Question: I need to have one query for to select all records of 'KitchenBlinkSound='Y'' plus 'top 1' of 'KitchenBlinkSound='N'', here is my table structure.

And my requested result will be 'OrderNo 225,226,227'. Basically it contains all 'KitchenBlinkSound='Y'' records plus 'top 1' of 'KitchenBlinkSound='N'' record.
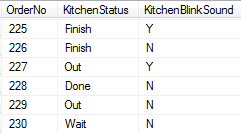
Answer: '''
SELECT * FROM TABLE WHERE KitchenBlinkSound='Y'
UNION ALL
SELECT TOP 1 * FROM TABLE WHERE KitchenBlinkSound='N'
ORDER BY ORDERNO
'''
'''
SELECT TOP 3 * FROM
(
SELECT * FROM #TABLE1 WHERE KitchenBlinkSound='Y'
UNION ALL
SELECT ORDERNO,KITCHENSTATUS,KitchenBlinkSound FROM
(
SELECT *,
ROW_NUMBER() OVER(PARTITION BY KitchenBlinkSound ORDER BY ORDERNO ASC) RNO
FROM #TABLE1 WHERE KitchenBlinkSound='N'
)TAB
WHERE TAB.RNO=1
)MAIN
'''
- 'ORDER BY''TOP 1''ORDERNO''ASC''DESC'